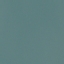
Land use / land cover: SeaLake